Interaction volume radius: 5 \u00c5
Interaction volume height: 30 \u00c5
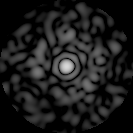
Disorder parameter: 0.8769